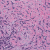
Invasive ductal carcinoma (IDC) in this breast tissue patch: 1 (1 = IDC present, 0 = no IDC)